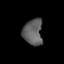
Tissue: lung
Cell type: Others
Senescence score: 0.2234
Nuclear area (px): 501
Mean DAPI intensity: 93.974